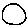
Label: circle